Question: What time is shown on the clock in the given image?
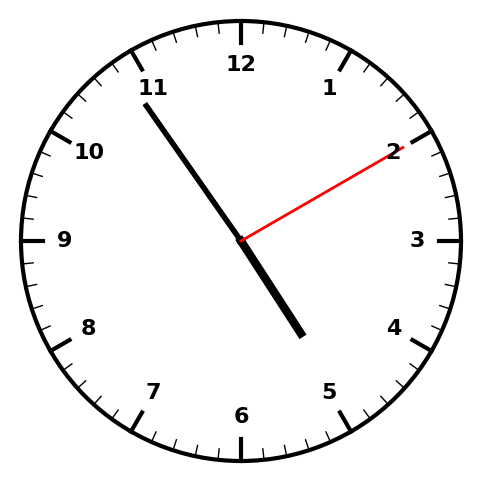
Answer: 04:54:10